Question: My question is a little complicated:
I am having Socket server, and I have two forms. One is the main form for the server and the other one is a custom made messagebox. When a request comes to the server the main form has to invoke the second form (messagebox). When the main form is open for the first time everything works fine. But when I close the main form without closing the application and open it again and request comes to the server the custom made messagebox opens but it freezes and looks like this:

The Code for invoking:
'''
Private Delegate Sub DInvoke(ByRef Frm As Form, ByVal Text As String, ByVal Title As String, ByVal Socket As Integer, ByVal DataX As String, ByVal ReqForProfil As Boolean)
Public Sub ShowMessage(ByRef Frm As Form, ByVal Text As String, ByVal Title As String, ByVal Socket As Integer, ByVal DataX As String, ByVal ReqForProfil As Boolean)
If Frm.InvokeRequired Then
Dim DT As New DInvoke(AddressOf ShowMessage)
Frm.Invoke(DT, New Object() {Frm, Text, Title, Socket, DataX, ReqForProfil})
Else
Messegar = New MessageFrm(Text, Title, Socket, DataX, ReqForProfil, True, 30)
Messegar.Show()
End If
End Sub
'''
Any help would be appreciated!
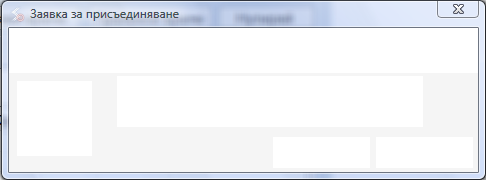
Answer: Debug it. Set a breakpoint on InvokeRequired. You know it should be true since the method is called from a I/O completion thread. The problem you describe is consistent with the property returning False. So the Invoke doesn't happen and the form is on the worker thread instead of the UI thread. Where it is dead as a doornail since that thread isn't pumping a message loop.
Which is invariably caused by passing a bad form object. Like "Form1", a type instead of an object, a nasty VB.NET trap. Or passing "new Form1", a new instance of the form object instead of the one that user is looking at.
A Q&D fix is to pass Application.OpenForms(0) instead. A clean fix is to pass a valid form reference to the constructor of the class that works with the socket.